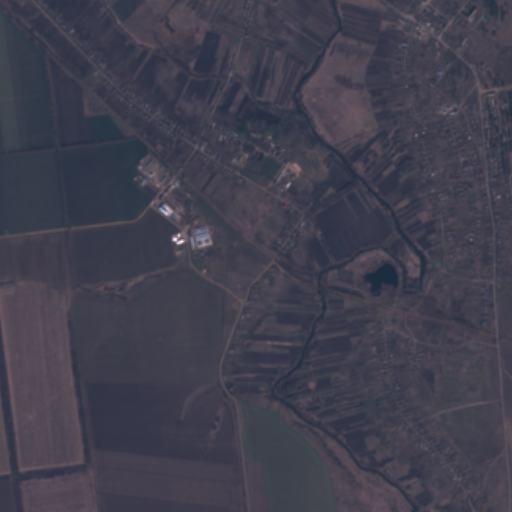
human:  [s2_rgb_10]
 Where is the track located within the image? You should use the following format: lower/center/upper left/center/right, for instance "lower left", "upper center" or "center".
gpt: There is no track in the image.